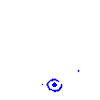
Particle: electron